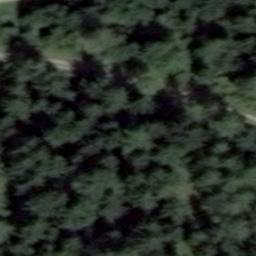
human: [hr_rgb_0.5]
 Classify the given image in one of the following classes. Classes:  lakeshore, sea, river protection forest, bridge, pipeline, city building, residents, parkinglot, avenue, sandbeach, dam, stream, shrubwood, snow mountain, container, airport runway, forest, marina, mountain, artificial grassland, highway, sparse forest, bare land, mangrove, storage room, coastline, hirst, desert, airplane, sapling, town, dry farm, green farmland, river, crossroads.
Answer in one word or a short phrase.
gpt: forest